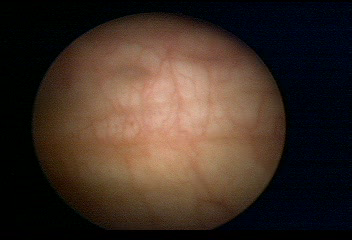
Modality: WLC
Class: Normal mucosa
Bladder cancer association: No